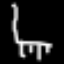
Label: chair